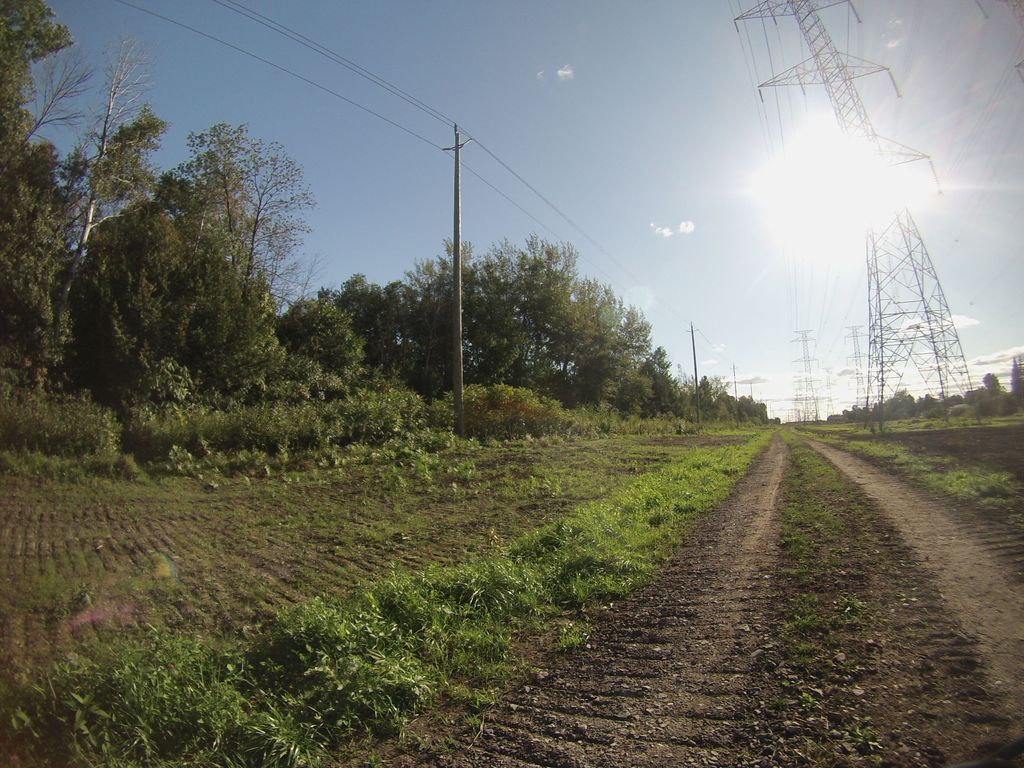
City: ottawa-gatineau